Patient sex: M
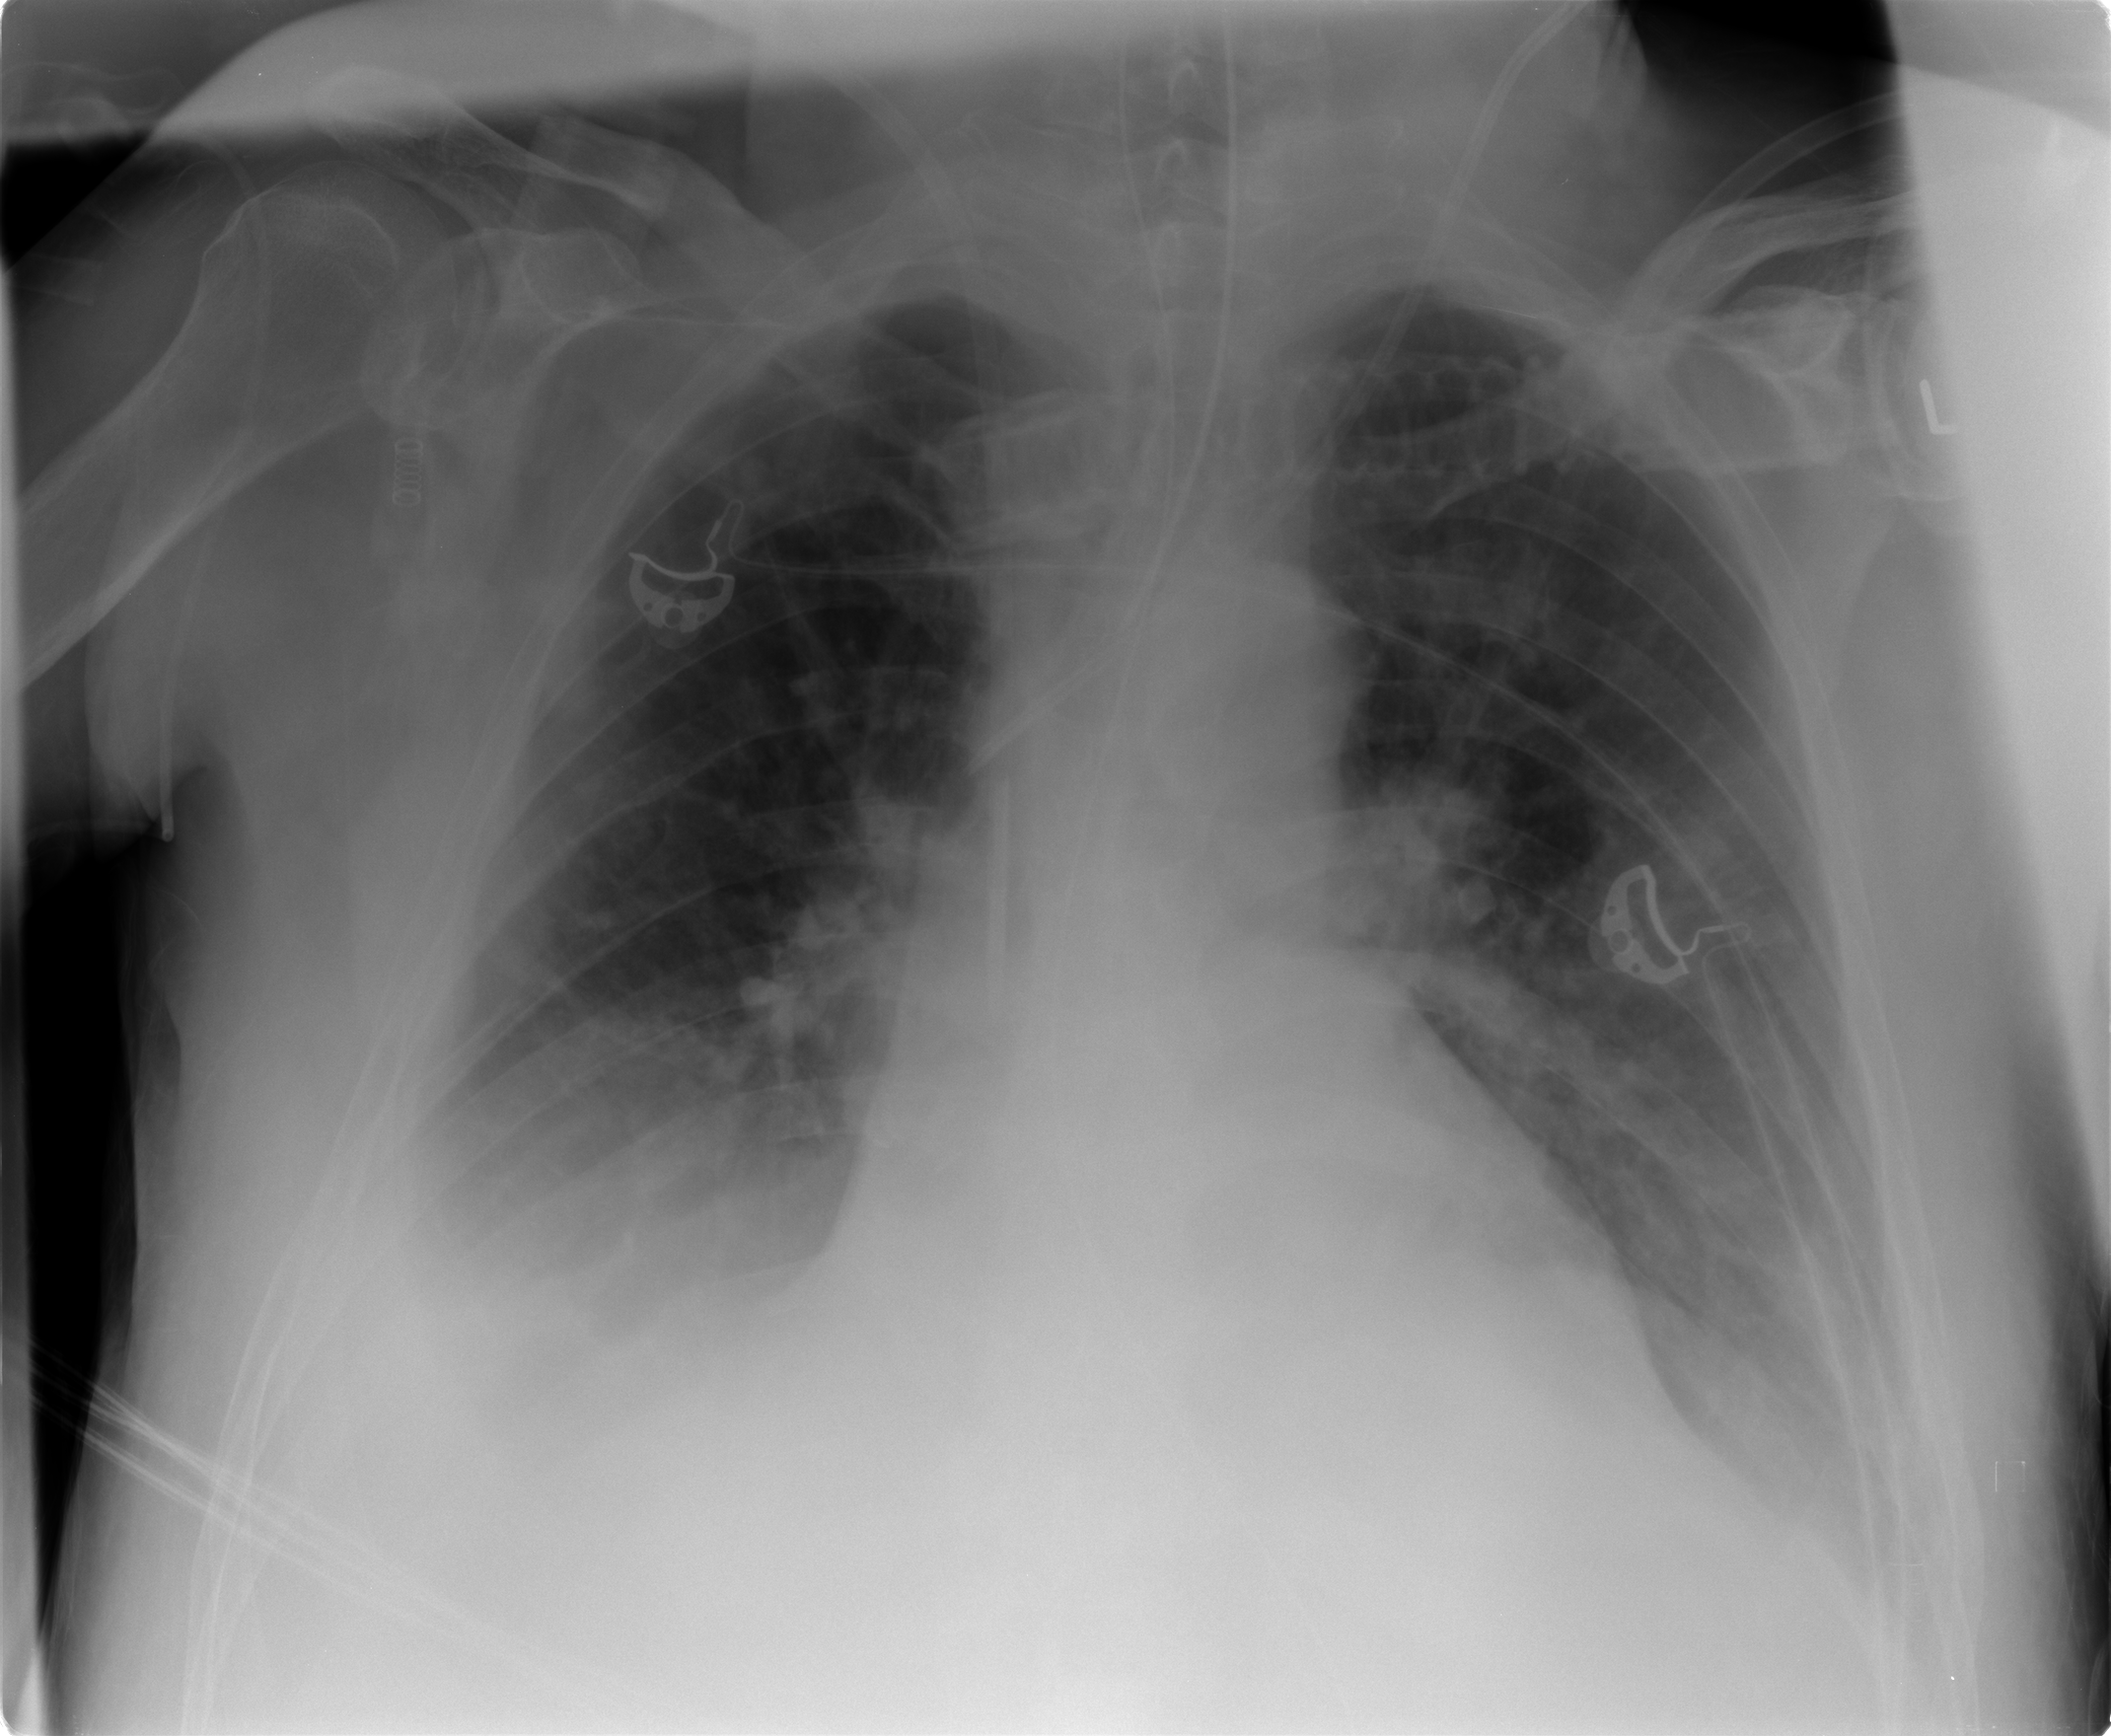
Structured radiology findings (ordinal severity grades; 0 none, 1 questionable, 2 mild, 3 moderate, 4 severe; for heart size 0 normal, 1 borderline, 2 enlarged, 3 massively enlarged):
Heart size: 0
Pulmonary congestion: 2
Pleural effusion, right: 3
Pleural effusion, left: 2
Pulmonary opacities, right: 1
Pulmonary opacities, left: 2
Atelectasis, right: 2
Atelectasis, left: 1